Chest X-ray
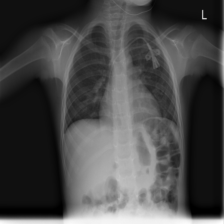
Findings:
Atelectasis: negative
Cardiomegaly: negative
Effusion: negative
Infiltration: negative
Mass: negative
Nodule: negative
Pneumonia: negative
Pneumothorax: negative
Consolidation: negative
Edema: negative
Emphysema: negative
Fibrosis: negative
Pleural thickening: negative
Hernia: negative